Aerial crown-view tile of a tropical tree (Barro Colorado Island, Panama), acquired 20250124:
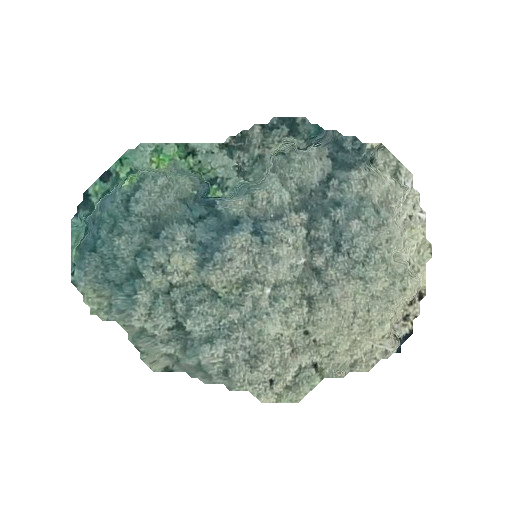
Species: Astronium graveolens
GBIF accepted scientific name: Astronium graveolens
Crown area: 113.858 m²